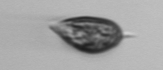
Label: Prorocentrum_triestinum